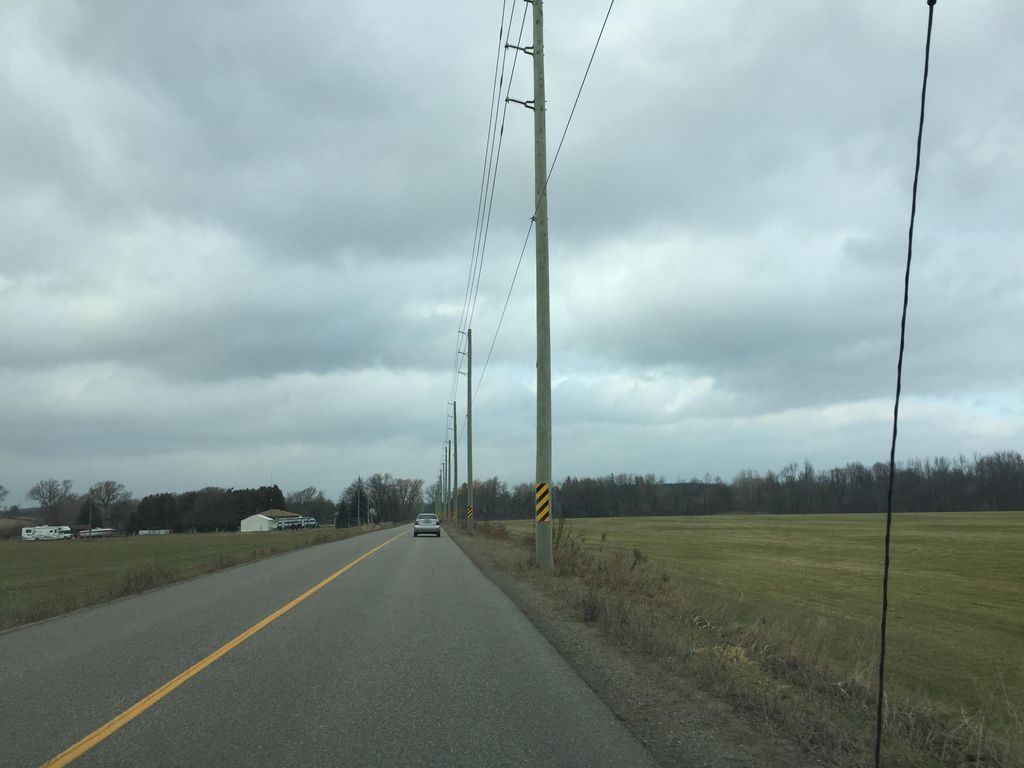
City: kitchener-waterloo